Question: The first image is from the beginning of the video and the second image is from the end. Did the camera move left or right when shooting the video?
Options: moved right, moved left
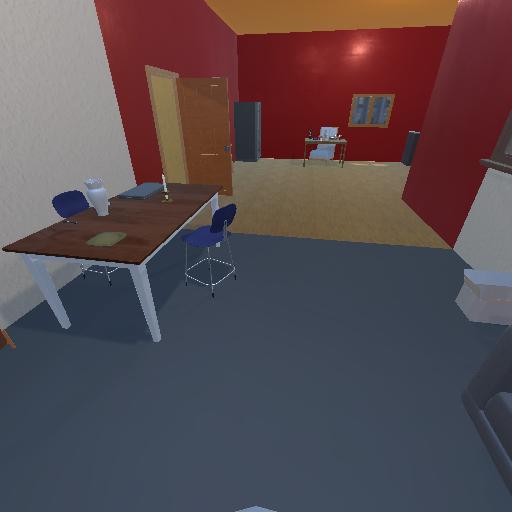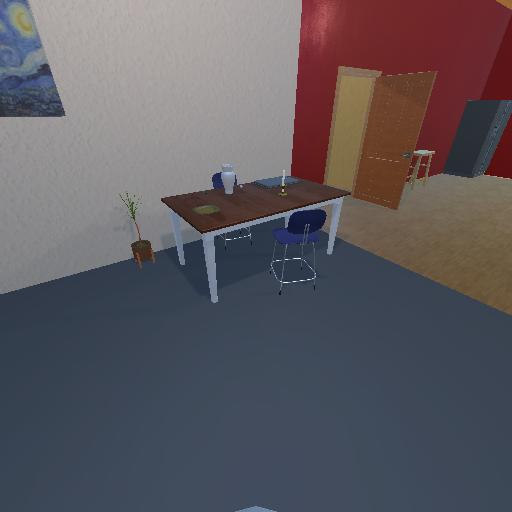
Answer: moved right